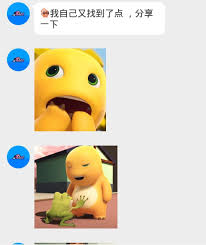
Label: nailong